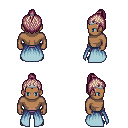
a pixel art fantasy rpg character, male body template, human, dark skin, overskirt, magenta pants, white blonde short topknot hairstyle, silver tiara, four views (front, back, left, right), 2x2 character sprite sheet, small pixel art, hard edges, no anti-aliasing